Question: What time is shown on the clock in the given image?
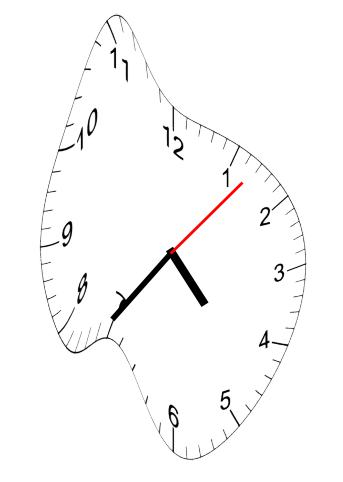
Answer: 04:36:07